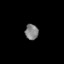
Tissue: skin
Cell type: Epithelial cells
Senescence score: 0.2812
Nuclear area (px): 200
Mean DAPI intensity: 129.175